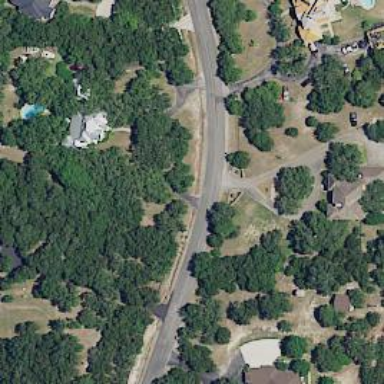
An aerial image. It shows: Driveway.